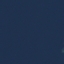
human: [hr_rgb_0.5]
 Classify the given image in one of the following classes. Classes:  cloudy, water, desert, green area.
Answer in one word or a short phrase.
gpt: water